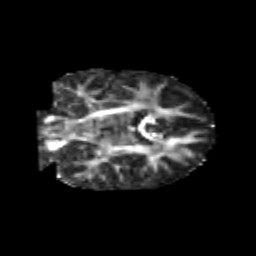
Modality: FA
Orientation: coronal
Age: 7
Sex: male
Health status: healthy